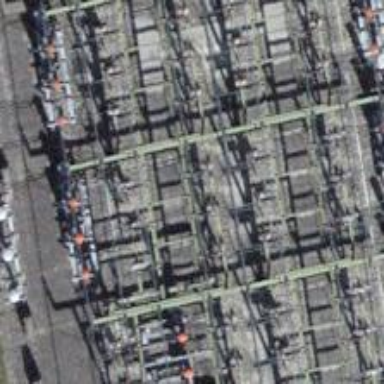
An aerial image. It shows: Power line with 3 cables. It uses busbar.